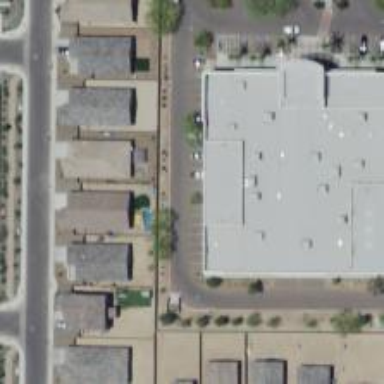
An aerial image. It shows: Building that houses fitness center.